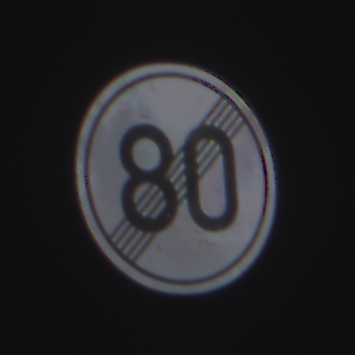
Verkehrszeichen: EndeGeschwindigkeit80
Umgebung: Outdoor, Urban
Tageszeit: SunriseSunset
Wetter: PartlyCloudy
Licht: Natural
Jahreszeit: NotSpecified
Kontrast: LowContrast